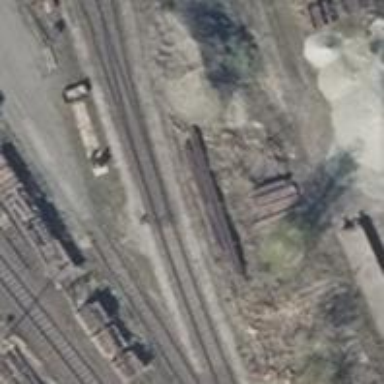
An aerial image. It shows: Railway switch.